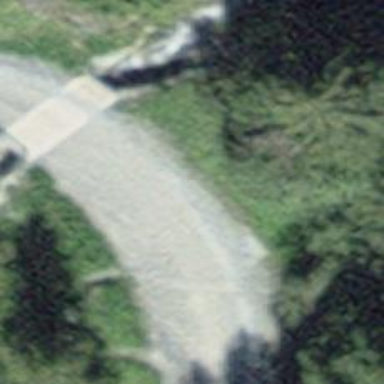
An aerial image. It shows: Compacted unclassified road on bridge with grade2 tracktype.